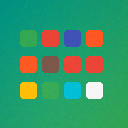
Screen state: on